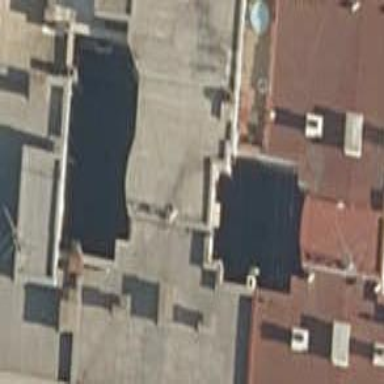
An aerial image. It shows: Image showing building with apartments.